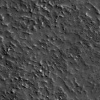
Atmospheric dust classification: not_dusty